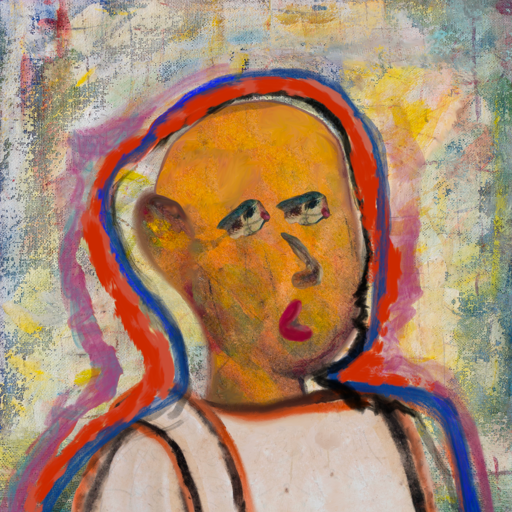
Background: Irani, Head And Neck Side: Gypsy_Mother, Face Side: Pipe, Bust: Roy_Bahadur, Hair Side: Experience, Head Accessory: Blank, Second Necklace: Blank, Necklace: Blank, Baby: Blank